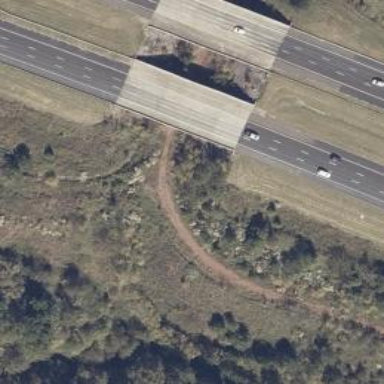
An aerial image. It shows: Viaduct bridge on motorway.